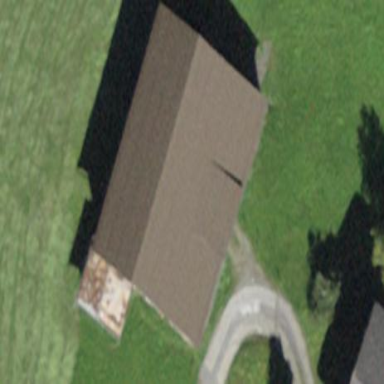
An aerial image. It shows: Building with tiled roof.